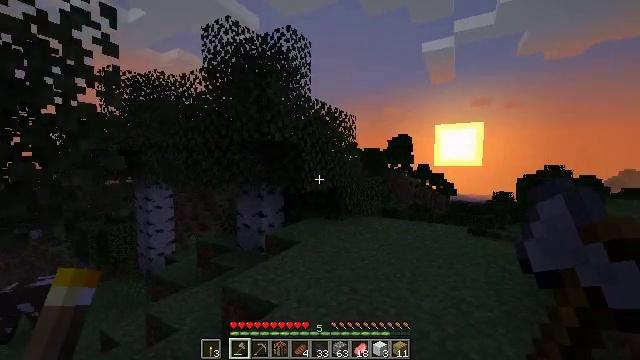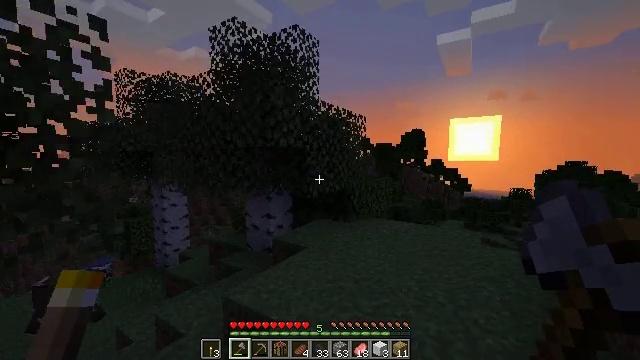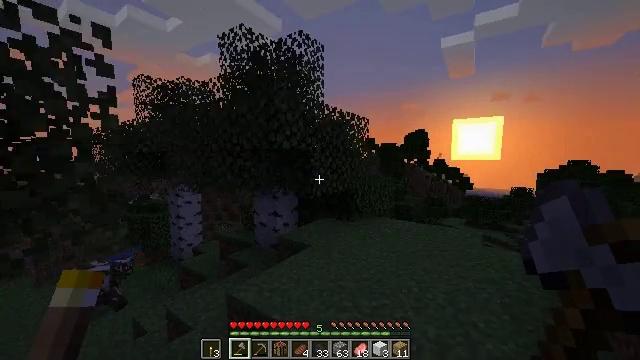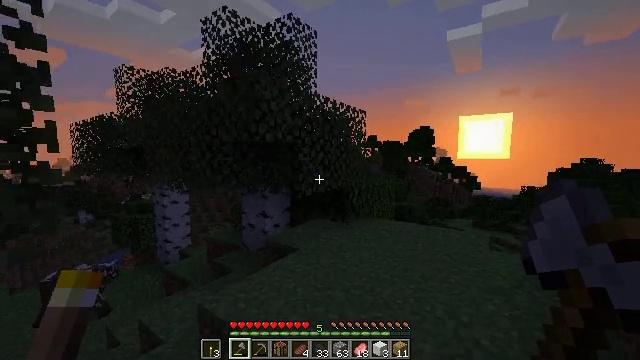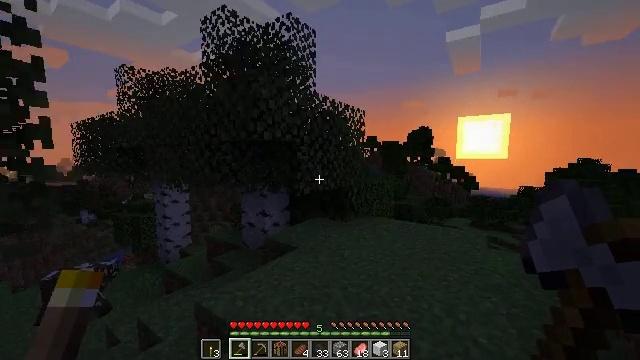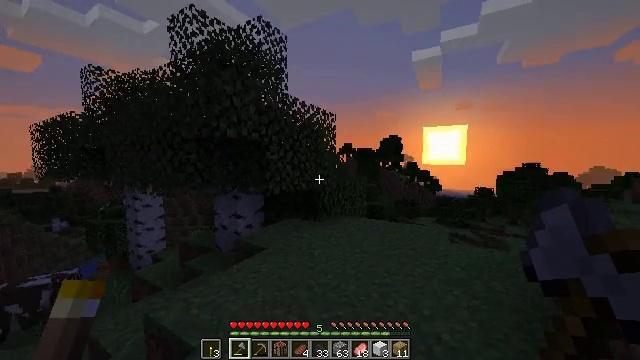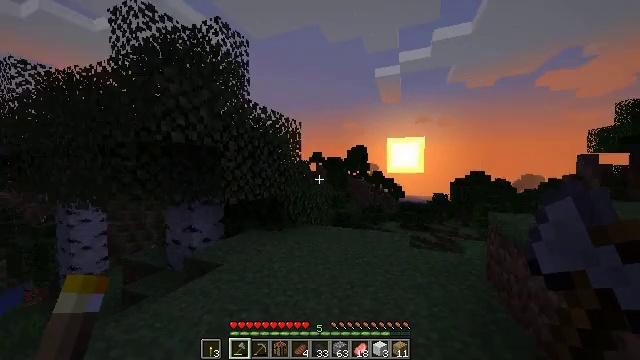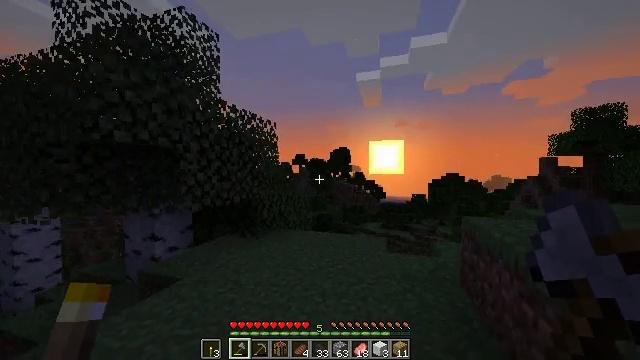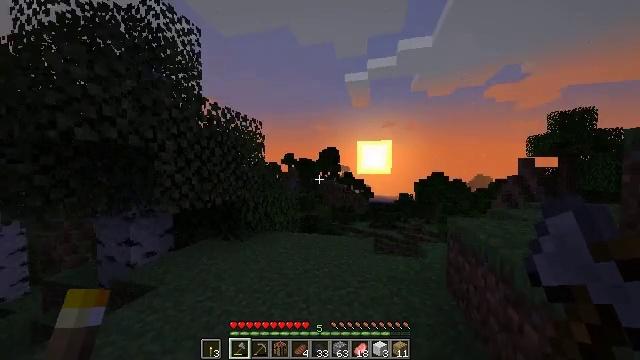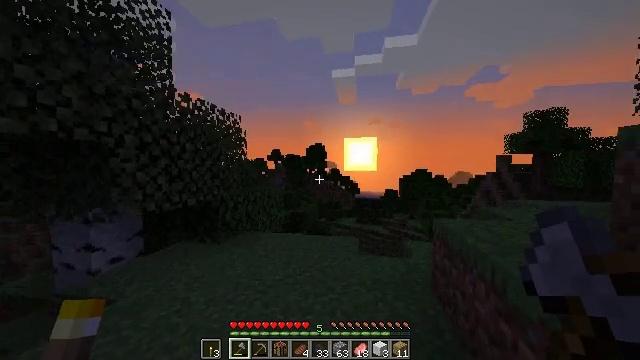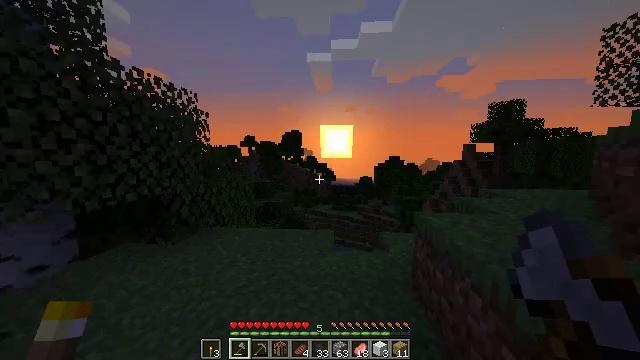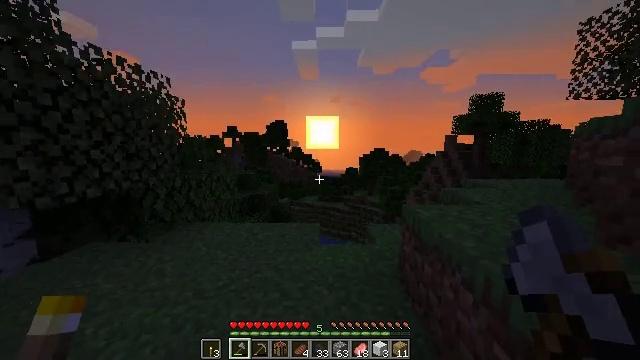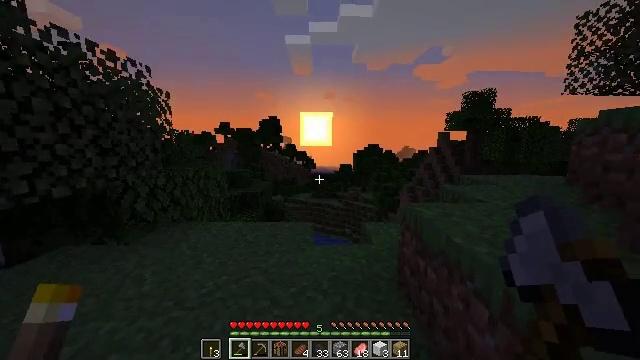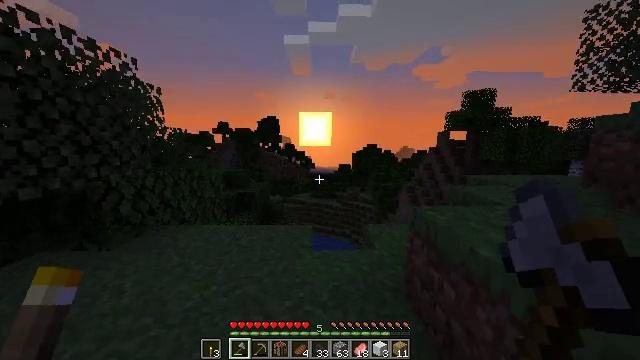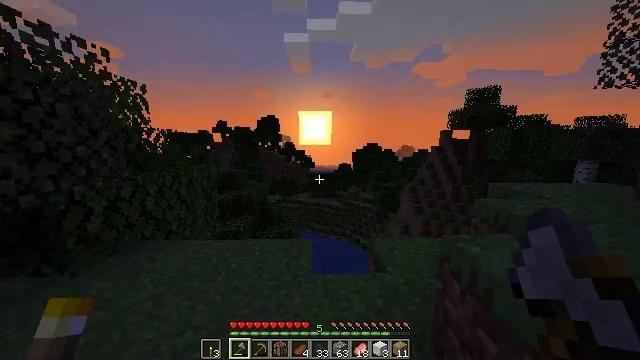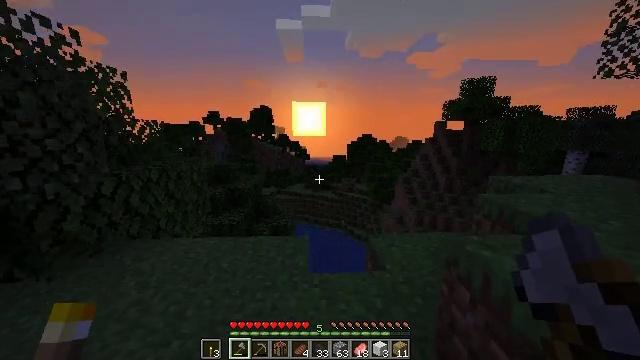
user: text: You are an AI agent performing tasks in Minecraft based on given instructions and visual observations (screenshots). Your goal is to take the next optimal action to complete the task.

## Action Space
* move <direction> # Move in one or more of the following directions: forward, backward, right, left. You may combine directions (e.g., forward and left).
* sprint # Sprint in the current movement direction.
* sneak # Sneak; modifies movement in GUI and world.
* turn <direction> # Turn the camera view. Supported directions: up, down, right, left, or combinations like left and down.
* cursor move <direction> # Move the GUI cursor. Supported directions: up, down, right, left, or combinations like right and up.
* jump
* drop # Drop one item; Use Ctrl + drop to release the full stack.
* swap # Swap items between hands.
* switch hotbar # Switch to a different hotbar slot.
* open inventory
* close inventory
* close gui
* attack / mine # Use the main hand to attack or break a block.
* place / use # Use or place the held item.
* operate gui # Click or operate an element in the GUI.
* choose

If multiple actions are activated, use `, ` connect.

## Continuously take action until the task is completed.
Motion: motion action
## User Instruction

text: Gather sugar cane for crafting.
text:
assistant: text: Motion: move forward and move right, sprint, turn left and down
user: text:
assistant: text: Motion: move forward and move right, sprint, turn left
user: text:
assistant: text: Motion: move forward and move right, sprint
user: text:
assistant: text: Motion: move forward and move right, sprint
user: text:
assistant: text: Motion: move forward and move right, sprint, turn right and up
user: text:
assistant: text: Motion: move forward and move right, sprint, turn right and up
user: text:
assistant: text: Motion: move forward and move right, sprint, turn right
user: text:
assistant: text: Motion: move forward, sprint, turn right
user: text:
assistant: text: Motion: move forward, sprint, turn right
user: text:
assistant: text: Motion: move forward, sprint, turn right and down
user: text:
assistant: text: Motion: move forward, sprint, turn right and down
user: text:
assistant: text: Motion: move forward, sprint, turn right and down
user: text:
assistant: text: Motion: move forward, sprint
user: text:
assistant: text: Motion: move forward, sprint
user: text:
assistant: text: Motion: move forward, sprint, turn right and down
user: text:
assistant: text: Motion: move forward, sprint, turn down
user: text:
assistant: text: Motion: move forward, sprint, turn down
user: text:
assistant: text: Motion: move forward, sprint, turn left and down
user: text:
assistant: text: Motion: move forward, sprint, turn left and down
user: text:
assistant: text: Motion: move forward, sprint, turn left and down
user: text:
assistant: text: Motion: move forward, sprint, turn left
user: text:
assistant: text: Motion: move forward and move left, sprint, turn left and up
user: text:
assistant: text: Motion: move forward and move left, sprint, turn left and up
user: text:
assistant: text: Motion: move forward and move left, sprint, turn left
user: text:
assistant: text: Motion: move forward and move left, sprint, turn right
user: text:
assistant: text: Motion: move forward and move left, sprint, turn right
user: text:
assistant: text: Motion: move forward and move right, sprint, turn right
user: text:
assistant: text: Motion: move forward and move right, sprint, turn right
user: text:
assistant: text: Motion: move forward and move right, sprint, turn right and down
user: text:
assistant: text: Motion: move forward and move right, sprint, turn right and down